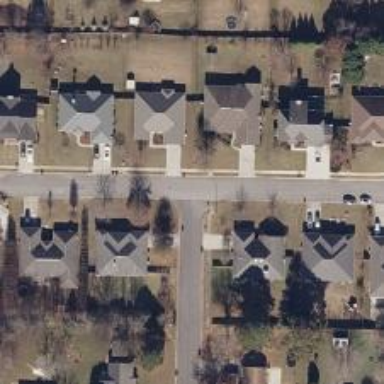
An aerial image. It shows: Residential road with sidewalk on the left.